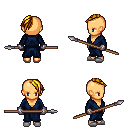
a pixel art fantasy rpg character, female body template, human, tanned skin, blue robe, metal pants, blonde long mohawk hairstyle, metal gloves, white slippers, spear, four views (front, back, left, right), 2x2 character sprite sheet, small pixel art, hard edges, no anti-aliasing